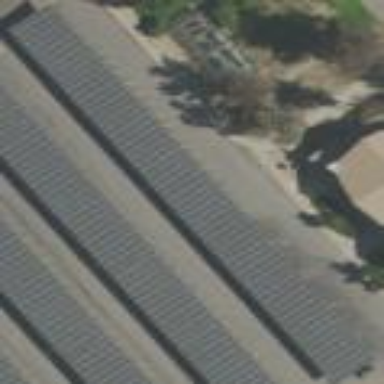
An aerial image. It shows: Solar photovoltaic panel on the roof of building used as solar power generator.